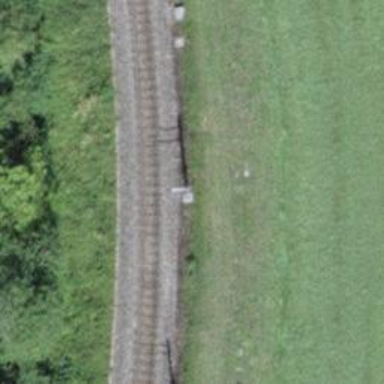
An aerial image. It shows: Narrow-gauge railway track electrified by contact line.